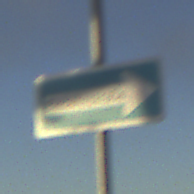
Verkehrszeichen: EinbahnstrasseRechtsweisend
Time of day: SunriseSunset
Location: Outdoor (Nature)
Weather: PartlyCloudy
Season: NotSpecified
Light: Natural